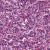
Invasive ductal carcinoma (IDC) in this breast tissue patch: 1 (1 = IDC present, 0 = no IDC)